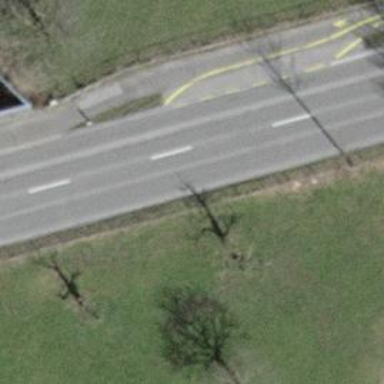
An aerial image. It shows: Asphalt cycleway.